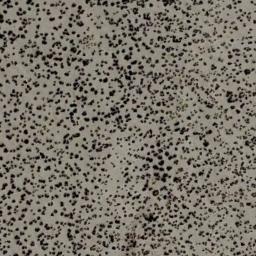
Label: chaparral